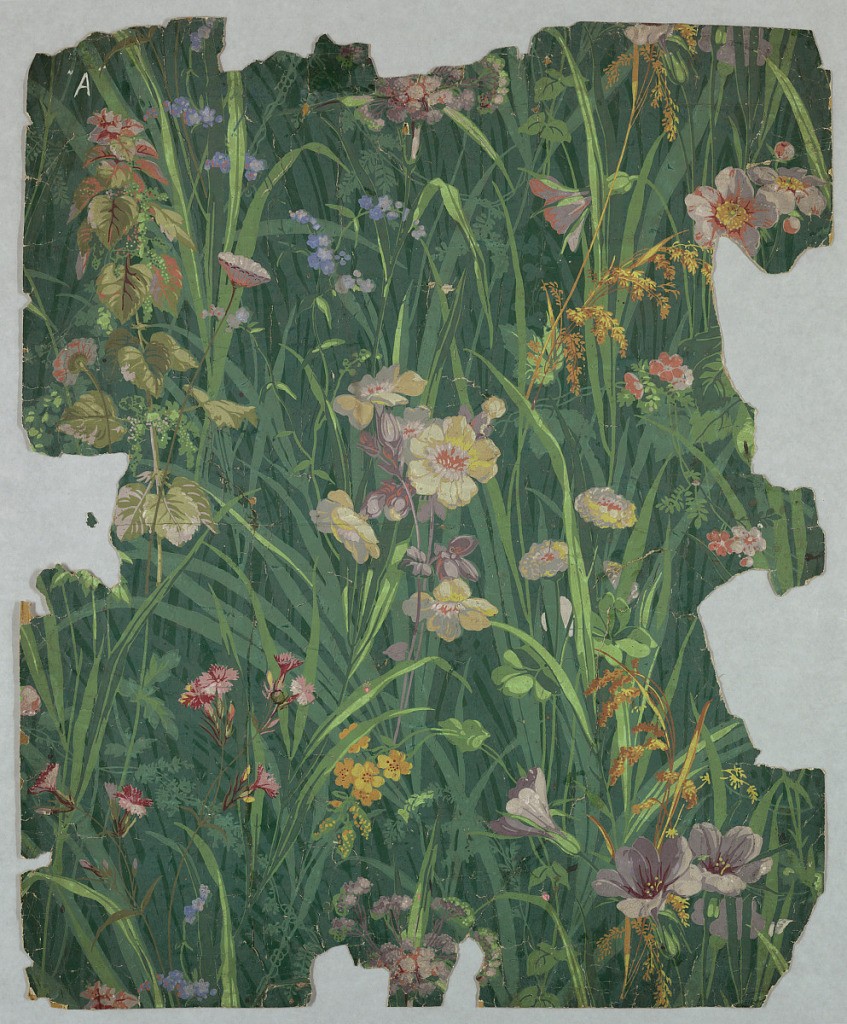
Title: Sidewall
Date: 1875–1900
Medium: Block-printed
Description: On green ground, all-over fill of grass with lavender, yellow and pink wildflowers.